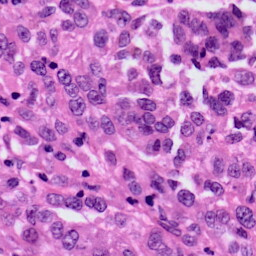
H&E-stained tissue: Skin